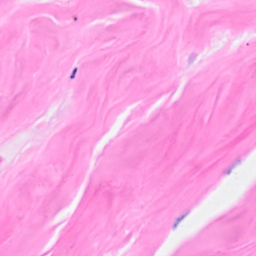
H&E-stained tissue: Breast